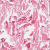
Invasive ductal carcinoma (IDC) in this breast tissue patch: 0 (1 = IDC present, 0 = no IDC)